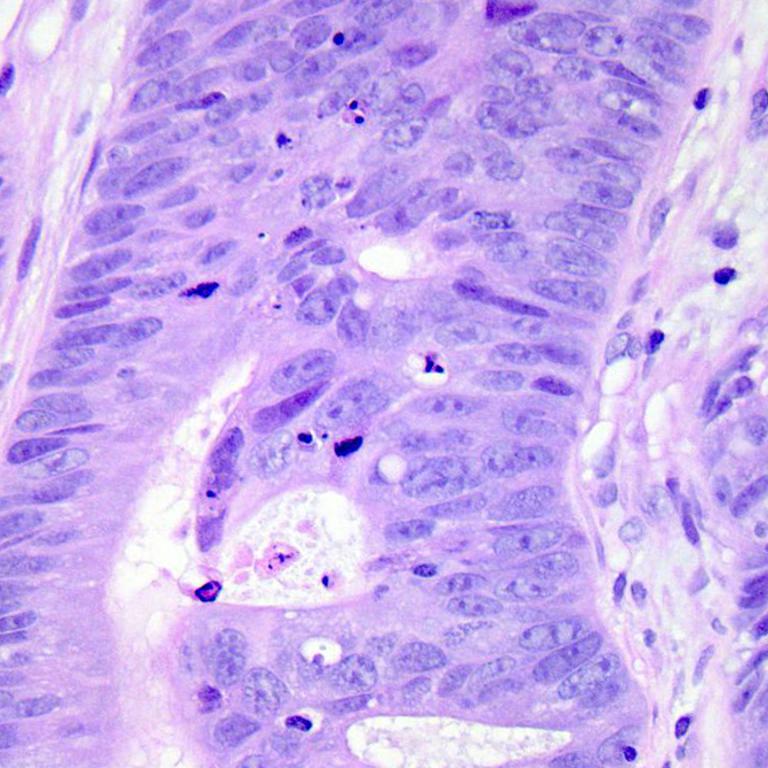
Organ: colon
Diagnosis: adenocarcinomas